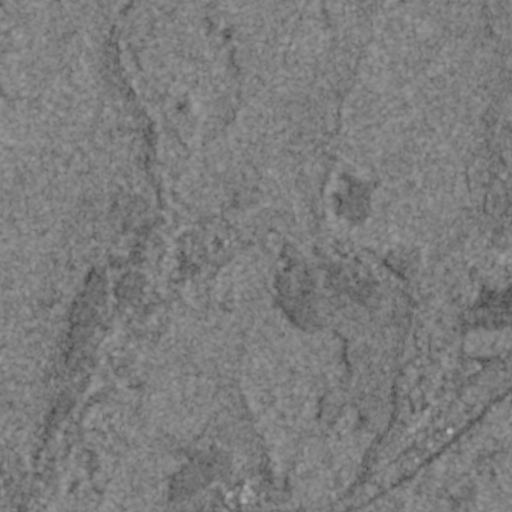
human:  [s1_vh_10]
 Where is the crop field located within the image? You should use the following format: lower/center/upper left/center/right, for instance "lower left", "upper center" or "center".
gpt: The crop field is located in the lower right of the image.
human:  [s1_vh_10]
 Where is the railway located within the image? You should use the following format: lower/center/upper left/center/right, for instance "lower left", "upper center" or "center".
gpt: The railway is located in the lower of the image.
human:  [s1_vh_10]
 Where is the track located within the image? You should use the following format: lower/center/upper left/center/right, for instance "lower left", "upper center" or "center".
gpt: There is no track in the image.

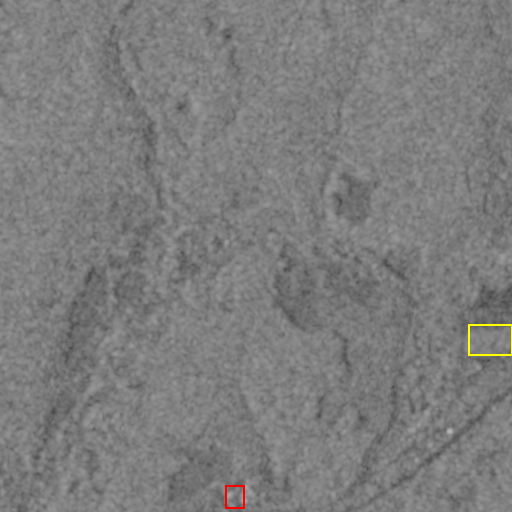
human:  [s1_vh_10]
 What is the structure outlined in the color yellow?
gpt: The structure outlined in yellow is a crop field.
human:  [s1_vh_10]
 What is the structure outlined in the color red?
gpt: The structure outlined in red is a building.
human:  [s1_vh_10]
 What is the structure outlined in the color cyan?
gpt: There is no cyan outline.